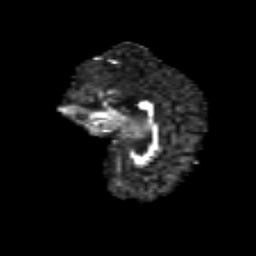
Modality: FA
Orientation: sagittal
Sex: female
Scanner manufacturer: siemens
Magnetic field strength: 3 T
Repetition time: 5 s
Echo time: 0.071 s